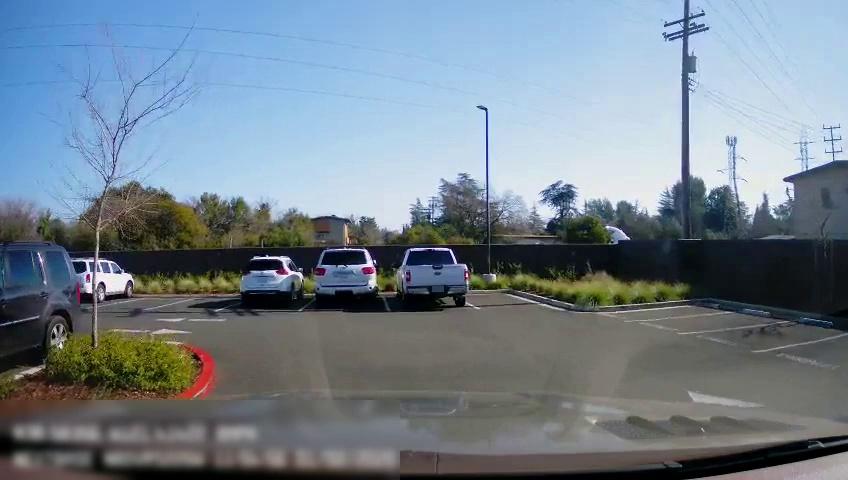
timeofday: Day
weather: Sunny
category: Drivable Space
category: Vehicles | SUV
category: Vehicles | SUV
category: Vehicles | Car
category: Vehicles | SUV
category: Vehicles | Truck